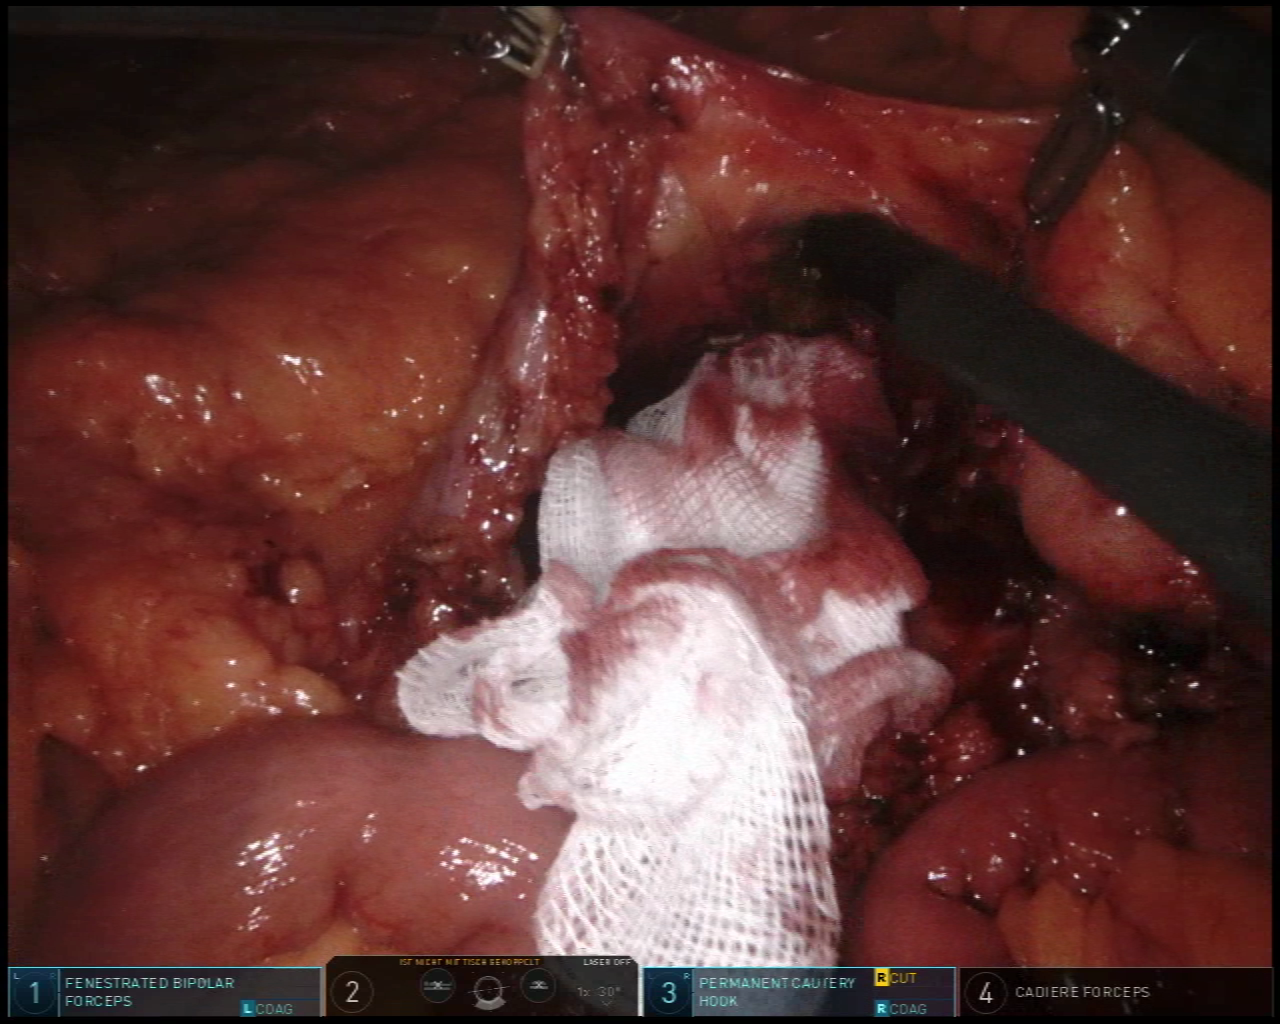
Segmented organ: intestinal_veins
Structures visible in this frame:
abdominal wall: no
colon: no
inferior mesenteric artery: no
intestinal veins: yes
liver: no
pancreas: no
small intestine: yes
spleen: no
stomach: no
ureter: no
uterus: no
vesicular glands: no